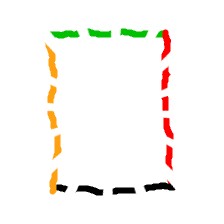
Shape: rectangle